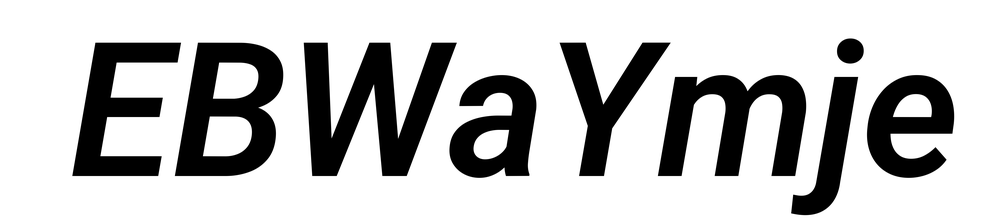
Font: Roboto-Italic_SemiBold_Italic